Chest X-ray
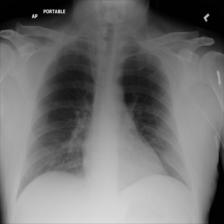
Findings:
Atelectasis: negative
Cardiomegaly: negative
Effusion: negative
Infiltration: negative
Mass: negative
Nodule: negative
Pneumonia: negative
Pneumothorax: negative
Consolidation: negative
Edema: negative
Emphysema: negative
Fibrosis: negative
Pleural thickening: negative
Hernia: negative